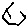
Label: hexagon